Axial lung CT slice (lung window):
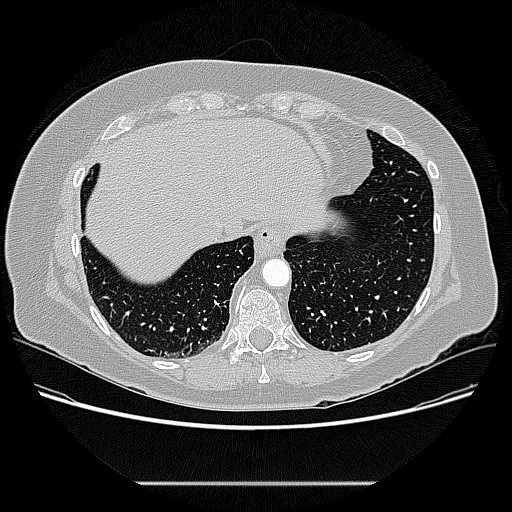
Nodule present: no